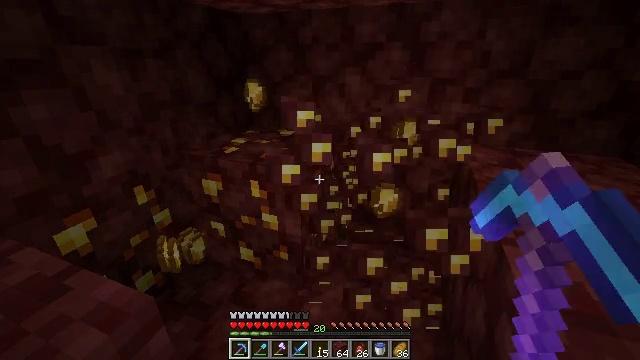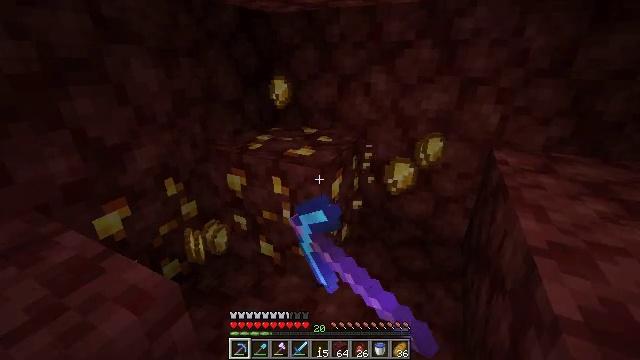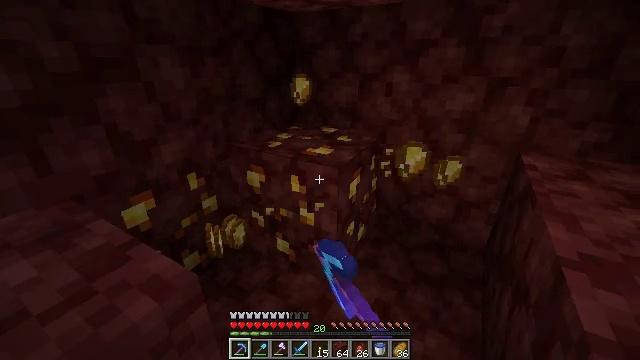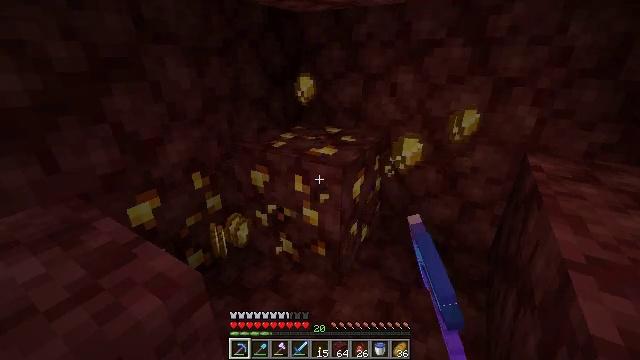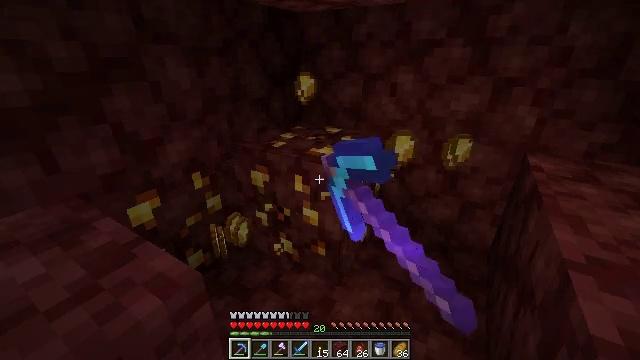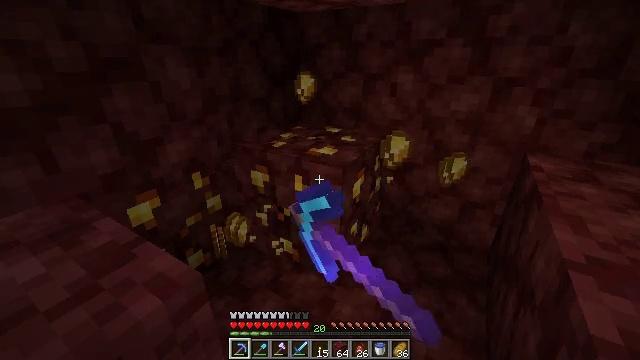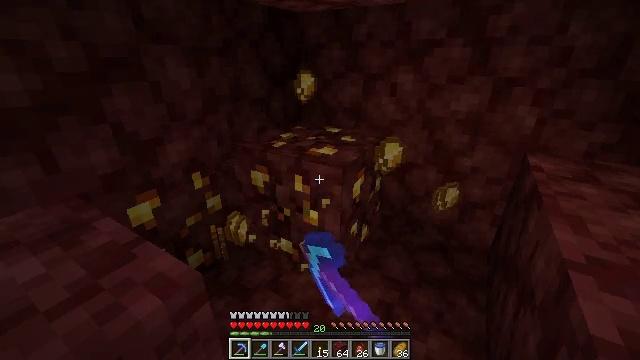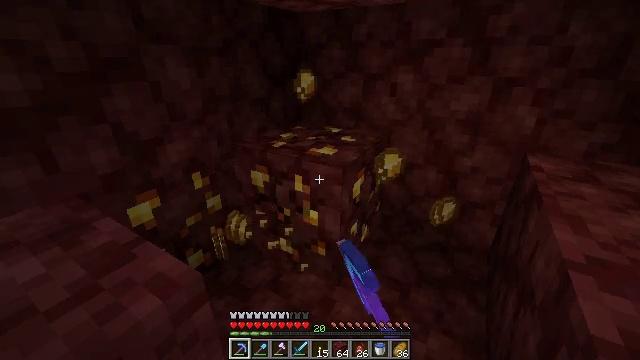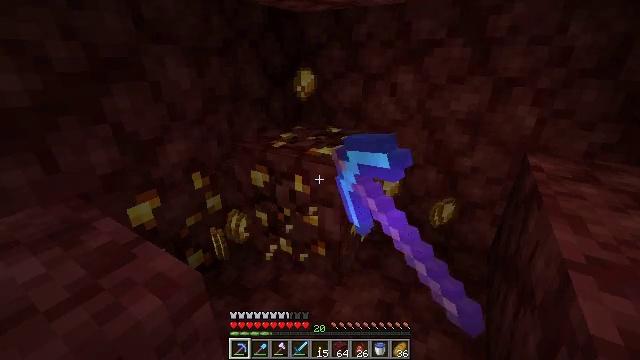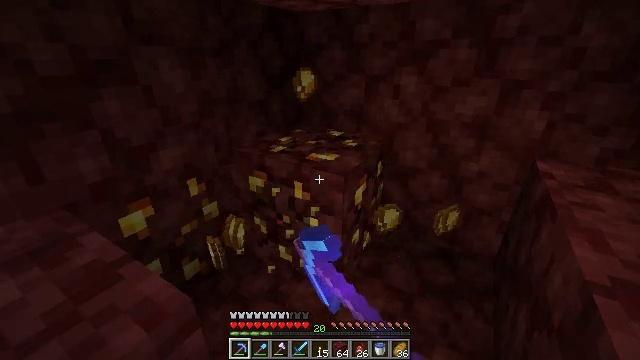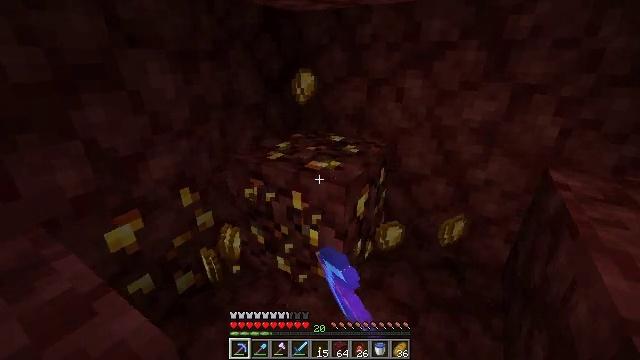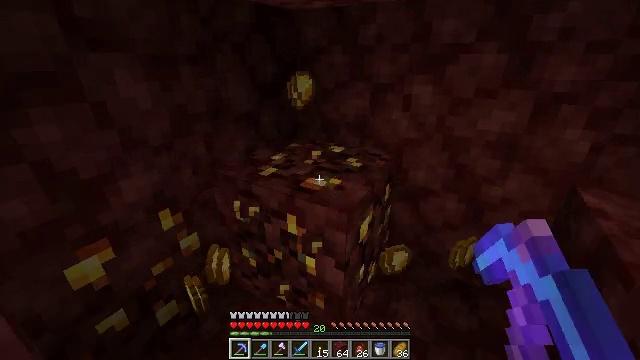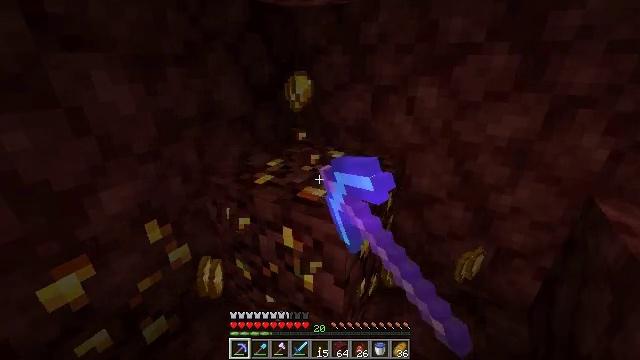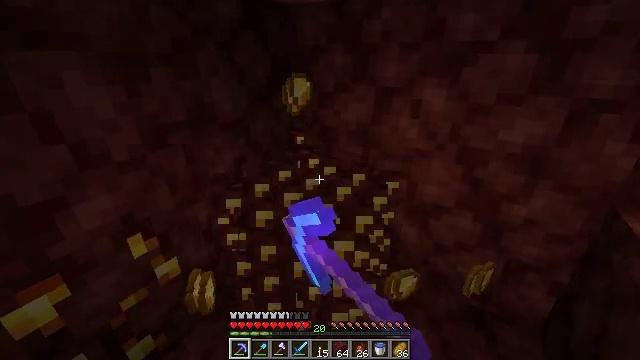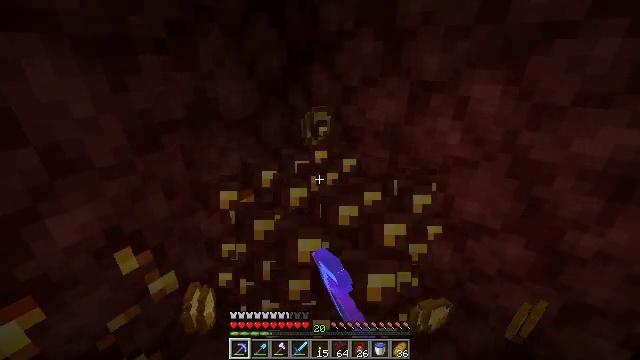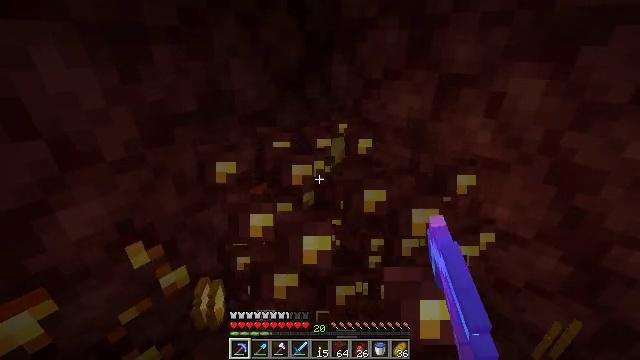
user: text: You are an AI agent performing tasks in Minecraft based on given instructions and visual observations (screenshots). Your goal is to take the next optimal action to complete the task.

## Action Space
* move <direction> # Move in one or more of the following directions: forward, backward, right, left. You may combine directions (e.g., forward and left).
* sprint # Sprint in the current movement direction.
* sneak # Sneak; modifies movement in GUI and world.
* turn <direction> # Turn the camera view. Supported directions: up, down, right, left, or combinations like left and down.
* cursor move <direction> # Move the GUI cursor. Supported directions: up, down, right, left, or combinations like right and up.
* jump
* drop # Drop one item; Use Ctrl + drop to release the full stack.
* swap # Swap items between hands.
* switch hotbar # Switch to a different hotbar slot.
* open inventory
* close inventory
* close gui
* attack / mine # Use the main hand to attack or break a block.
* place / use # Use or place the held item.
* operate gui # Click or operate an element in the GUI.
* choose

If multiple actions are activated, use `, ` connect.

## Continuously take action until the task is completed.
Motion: motion action
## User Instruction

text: Collect nether gold ore blocks.
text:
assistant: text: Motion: turn left, attack / mine
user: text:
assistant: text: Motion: turn left, attack / mine
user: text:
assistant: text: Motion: attack / mine
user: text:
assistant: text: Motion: attack / mine
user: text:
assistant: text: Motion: attack / mine
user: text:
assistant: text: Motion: attack / mine
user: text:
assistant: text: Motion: attack / mine
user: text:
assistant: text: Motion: attack / mine
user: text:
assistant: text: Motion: move forward, attack / mine
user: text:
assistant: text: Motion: move forward, attack / mine
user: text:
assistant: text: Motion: move forward, attack / mine
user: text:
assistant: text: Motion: move forward, attack / mine
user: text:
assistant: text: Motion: move forward, attack / mine
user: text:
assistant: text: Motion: turn left and down, attack / mine
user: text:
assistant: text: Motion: turn left and down, attack / mine
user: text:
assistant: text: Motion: turn left and down, attack / mine
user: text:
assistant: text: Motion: turn left and down, attack / mine
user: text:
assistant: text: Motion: turn left, attack / mine
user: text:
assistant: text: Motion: turn left, attack / mine
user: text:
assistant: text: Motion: turn left, attack / mine
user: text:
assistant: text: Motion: move right, turn left, attack / mine
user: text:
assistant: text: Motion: move right, turn left, attack / mine
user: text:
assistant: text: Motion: move right, turn left, attack / mine
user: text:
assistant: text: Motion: turn left, attack / mine
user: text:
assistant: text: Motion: attack / mine
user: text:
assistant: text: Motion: attack / mine
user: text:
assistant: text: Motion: attack / mine
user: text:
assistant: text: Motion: attack / mine
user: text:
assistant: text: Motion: attack / mine
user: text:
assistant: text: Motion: attack / mine